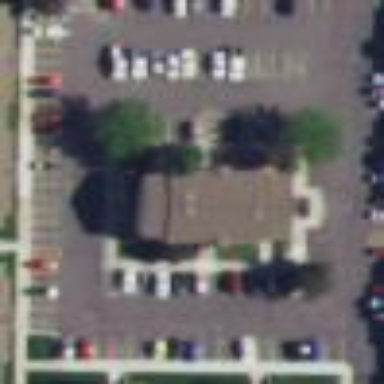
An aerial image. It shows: Parking area.